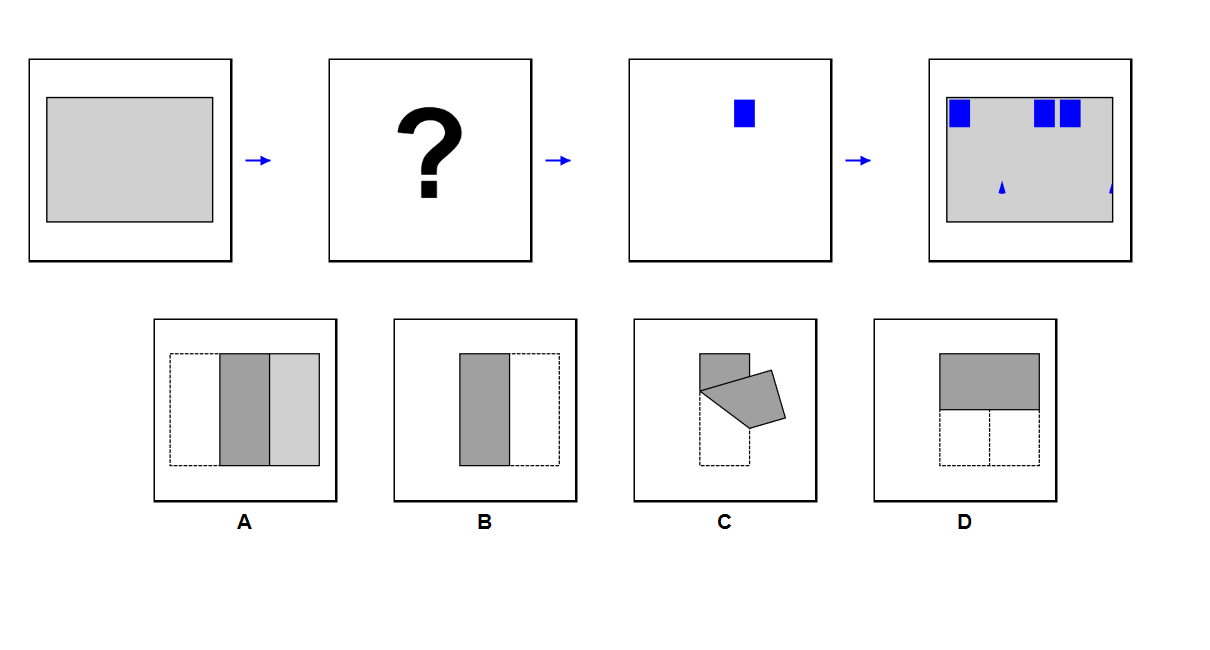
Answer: D